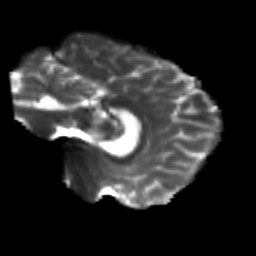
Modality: T2w
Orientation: sagittal
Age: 21
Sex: male
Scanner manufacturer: siemens
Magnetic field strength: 3 T
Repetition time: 3.5 s
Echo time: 0.104 s